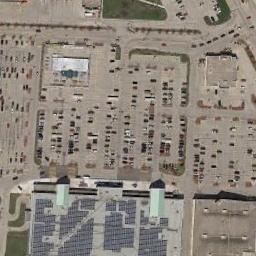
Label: parking_lot